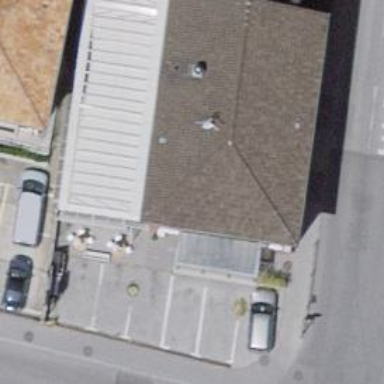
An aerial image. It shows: Bar.